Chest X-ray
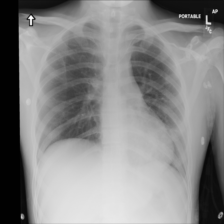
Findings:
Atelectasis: negative
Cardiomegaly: negative
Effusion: negative
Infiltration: negative
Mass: negative
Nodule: negative
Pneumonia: negative
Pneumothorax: negative
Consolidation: negative
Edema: negative
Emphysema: negative
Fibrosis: negative
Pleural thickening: negative
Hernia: negative